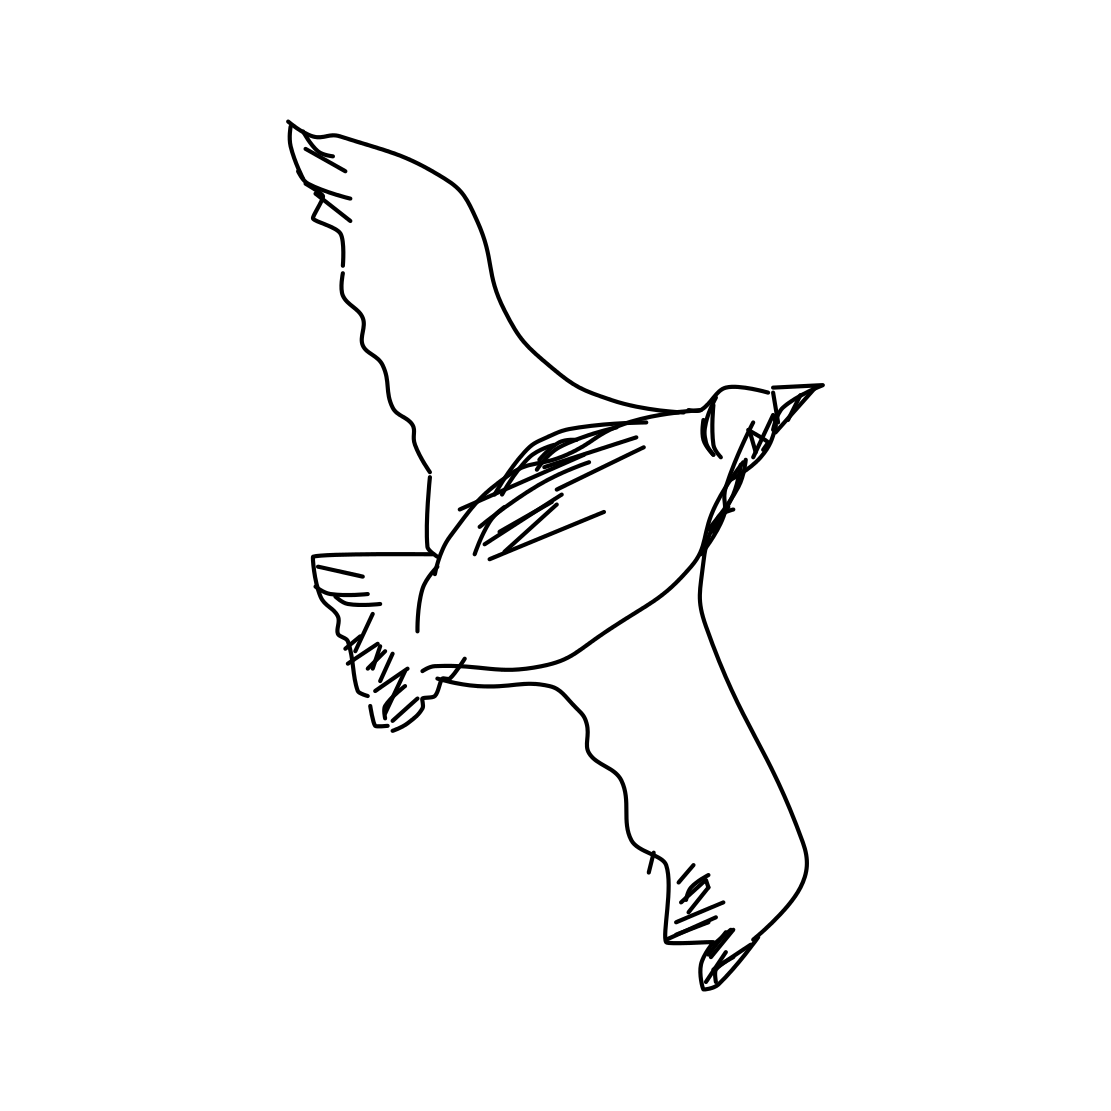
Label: seagull